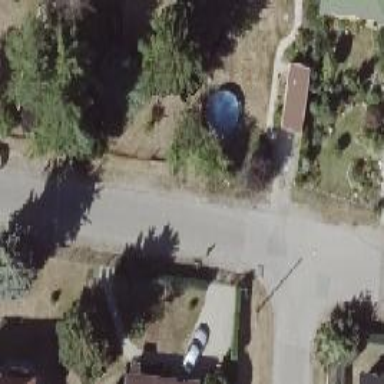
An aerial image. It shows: Driveway.